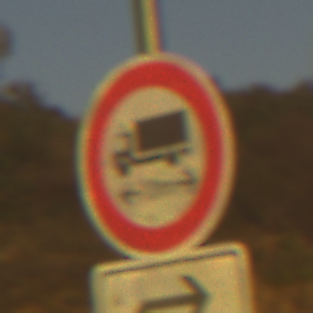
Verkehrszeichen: TatsaechlicheLaenge
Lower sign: RichtungsangabeDurchPfeile5
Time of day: SunriseSunset
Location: Outdoor (RoadRail)
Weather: PartlyCloudy
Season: NotSpecified
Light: Natural